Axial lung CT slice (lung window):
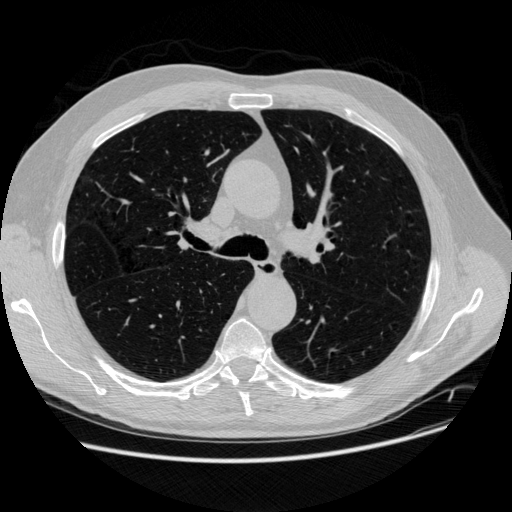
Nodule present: no